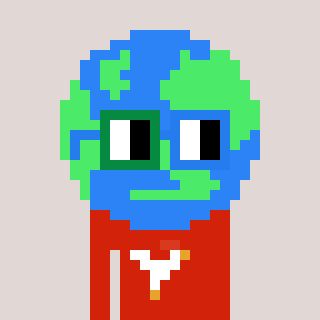
a pixel art character with square green and blue glasses, a earth-shaped head and a red-colored body on a warm background